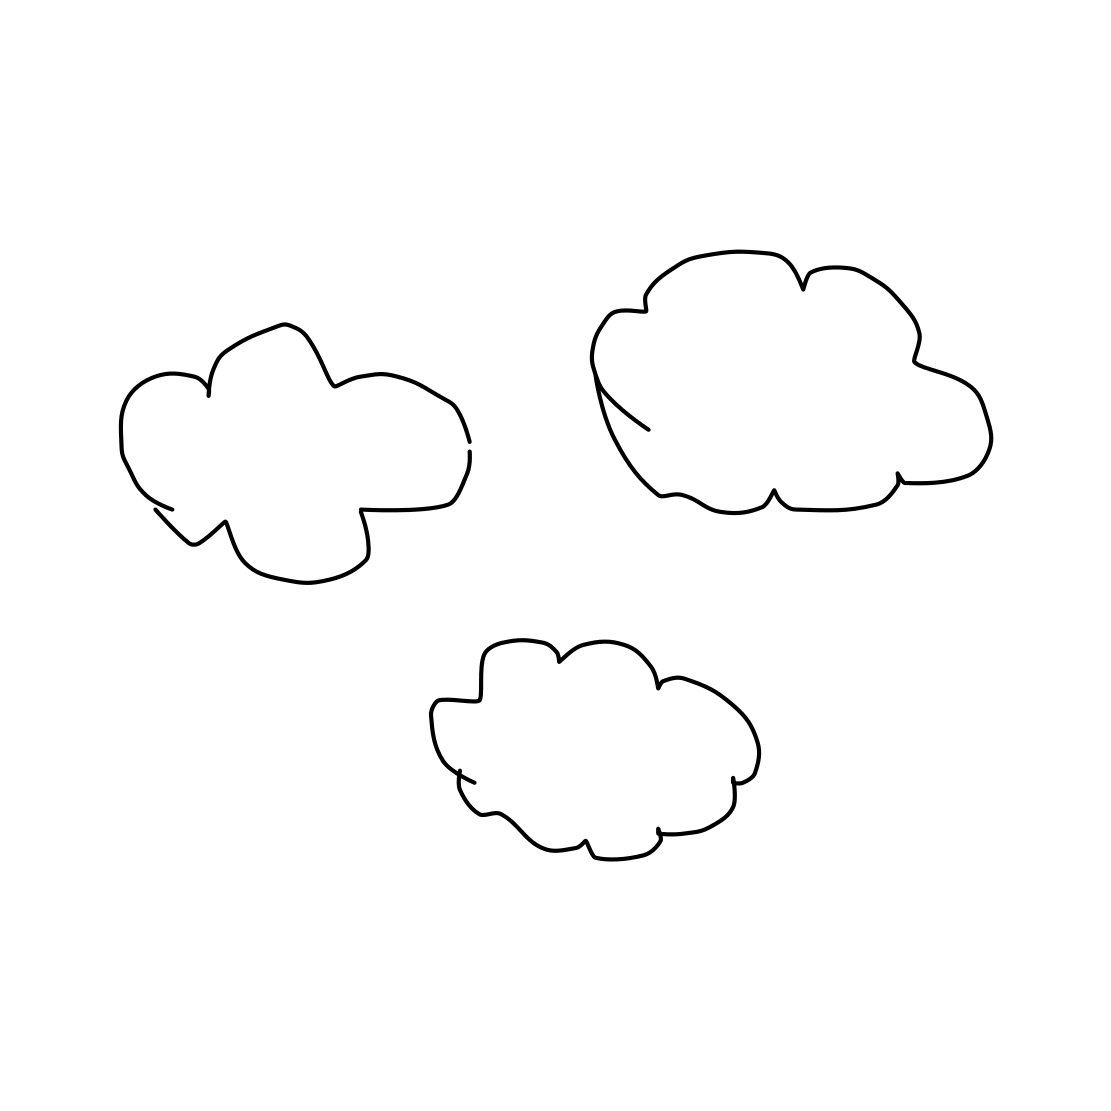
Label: cloud